Field crop: maize
Growth stage: 2
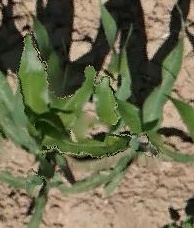
Species: maize